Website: macys
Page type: billing-address
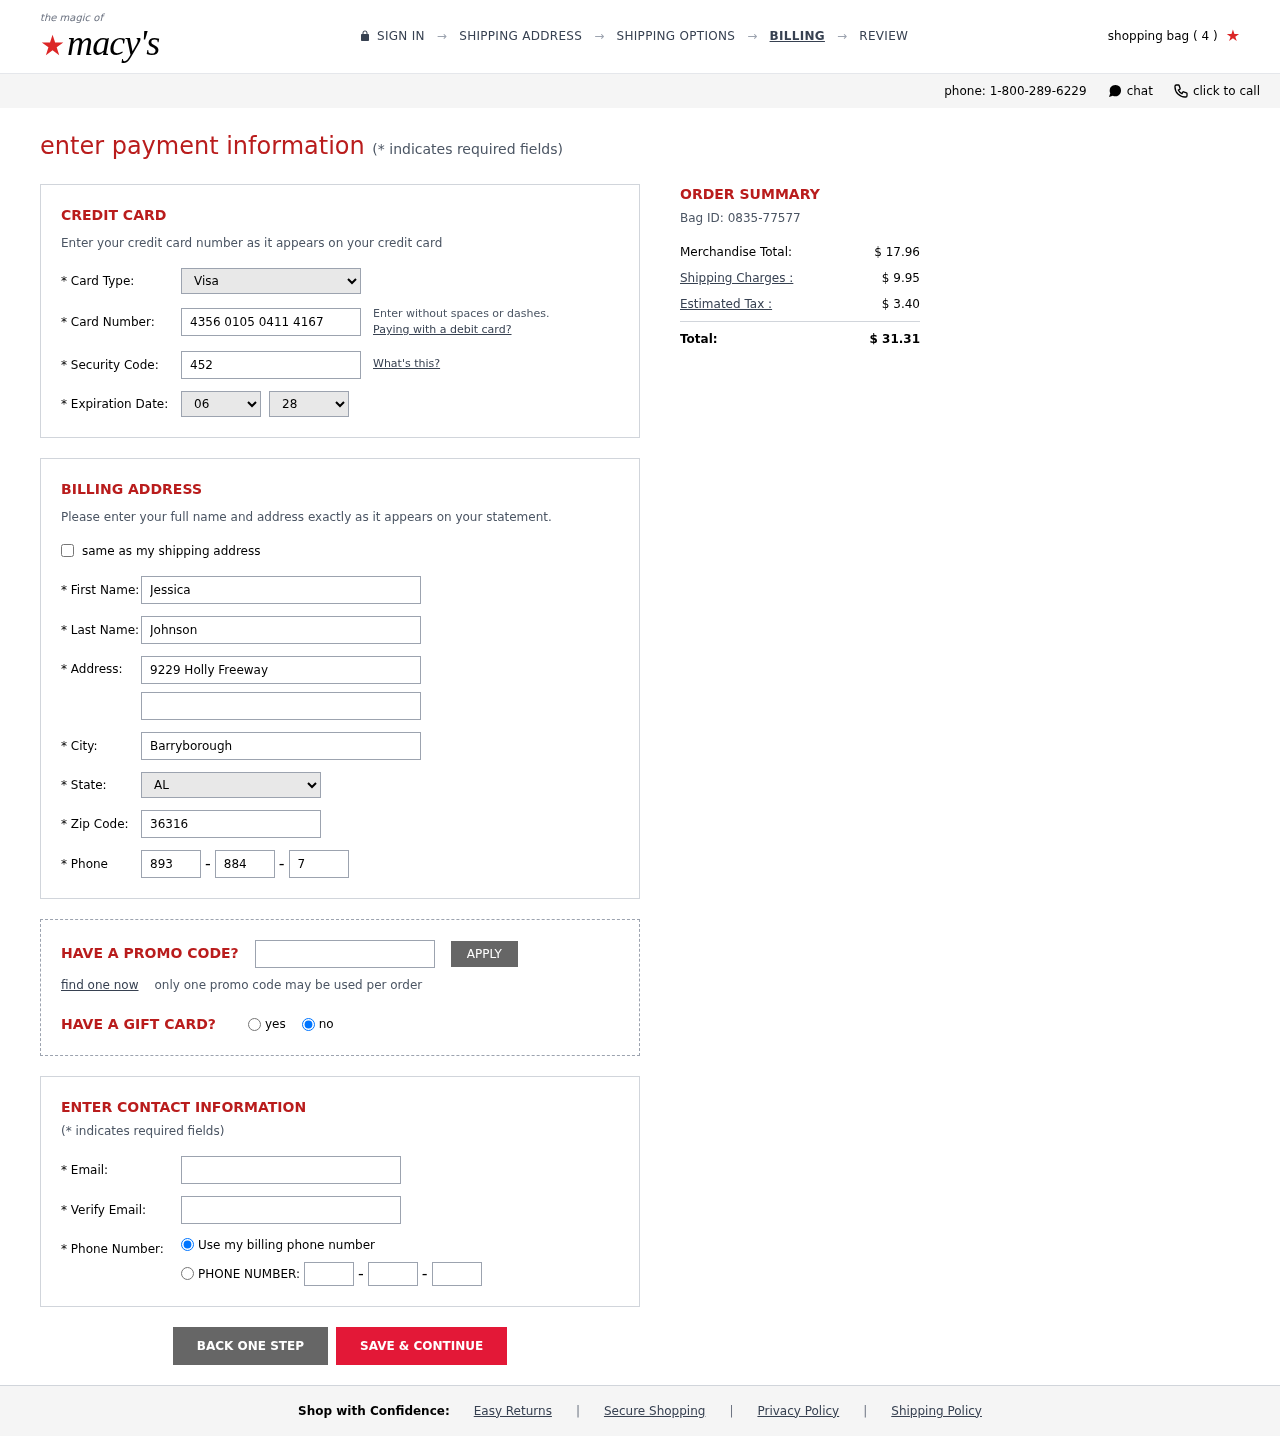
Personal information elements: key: PII_CARD_CVV
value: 452
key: PII_CARD_EXPIRY_MONTH
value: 06
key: PII_CARD_EXPIRY_YEAR
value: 28
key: PII_CARD_NUMBER
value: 4356 0105 0411 4167
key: PII_CARD_TYPE
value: Visa
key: PII_CITY
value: Barryborough
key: PII_EMAIL
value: jessica_johnson@yahoo.com
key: PII_FIRSTNAME
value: Jessica
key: PII_LASTNAME
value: Johnson
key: PII_PHONE_AREA
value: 893
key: PII_PHONE_PREFIX
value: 884
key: PII_PHONE_SUFFIX
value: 7905
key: PII_POSTCODE
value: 36316
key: PII_STATE_ABBR
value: AL
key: PII_STREET
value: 9229 Holly Freeway
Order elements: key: ORDER_NUM_ITEMS
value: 4
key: ORDER_ID
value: Bag ID: 0835-77577
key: ORDER_SUBTOTAL
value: $ 17.96
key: ORDER_SHIPPING_COST
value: $ 9.95
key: ORDER_TAX
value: $ 3.40
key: ORDER_TOTAL
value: $ 31.31